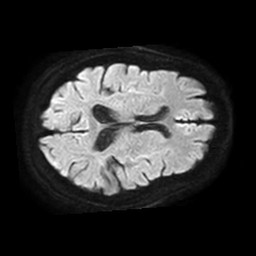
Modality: TRACE
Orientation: axial
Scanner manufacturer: philips
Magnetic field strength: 1.5 T
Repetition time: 3.393 s
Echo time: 0.06922 s